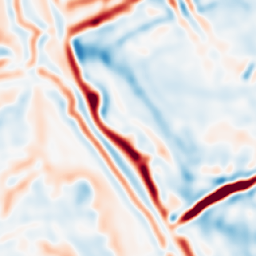
Category: multiscale
Decomposition family: log
Decomposition parameters: sigma: 5
Upsampling method: area
Upsampling parameters: scale: 4
Upsampling scale: 4